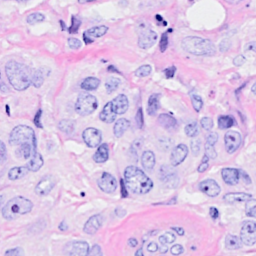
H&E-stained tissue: Breast